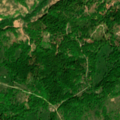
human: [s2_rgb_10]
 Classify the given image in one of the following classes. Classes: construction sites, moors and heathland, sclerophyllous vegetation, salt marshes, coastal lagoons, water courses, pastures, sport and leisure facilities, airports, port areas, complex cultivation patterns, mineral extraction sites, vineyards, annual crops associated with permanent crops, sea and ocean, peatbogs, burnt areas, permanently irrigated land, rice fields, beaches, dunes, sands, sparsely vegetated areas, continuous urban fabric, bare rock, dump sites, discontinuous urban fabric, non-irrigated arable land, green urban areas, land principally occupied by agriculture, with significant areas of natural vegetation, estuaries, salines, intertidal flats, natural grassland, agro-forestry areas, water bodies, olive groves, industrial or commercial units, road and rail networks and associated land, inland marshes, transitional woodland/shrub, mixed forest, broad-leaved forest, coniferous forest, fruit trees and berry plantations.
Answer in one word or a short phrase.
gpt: broad-leaved forest, natural grassland, transitional woodland/shrub